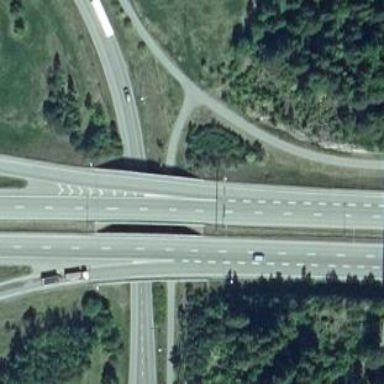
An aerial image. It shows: Bridge with asphalt surface carrying trunk highway.